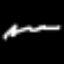
Label: squiggle